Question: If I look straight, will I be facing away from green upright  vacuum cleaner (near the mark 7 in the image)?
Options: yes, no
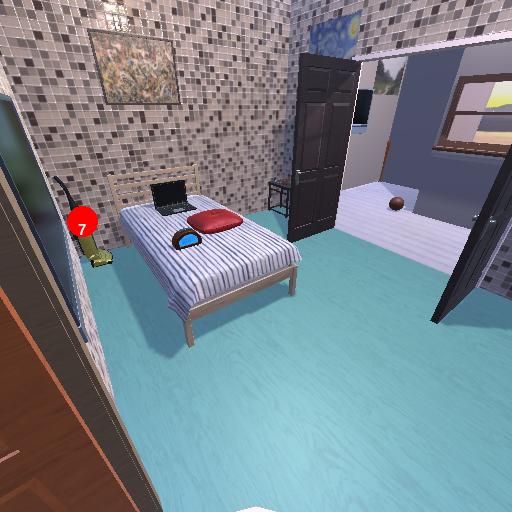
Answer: yes